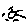
Label: sun